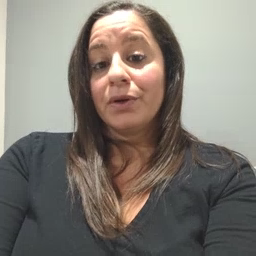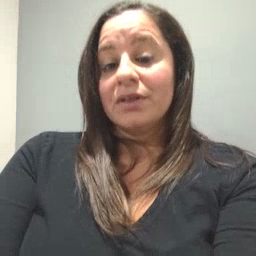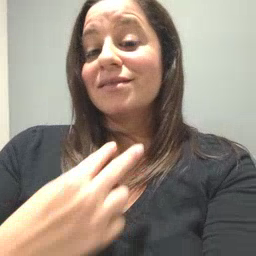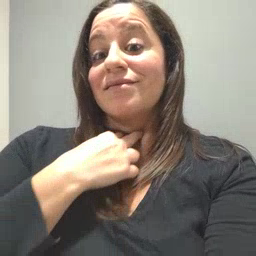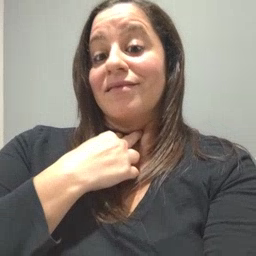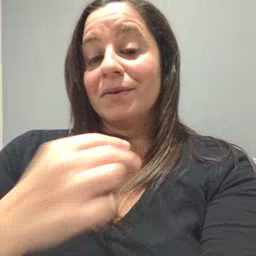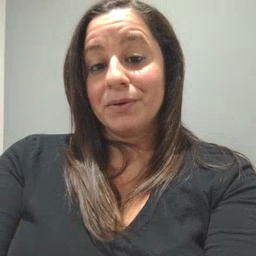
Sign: stuck